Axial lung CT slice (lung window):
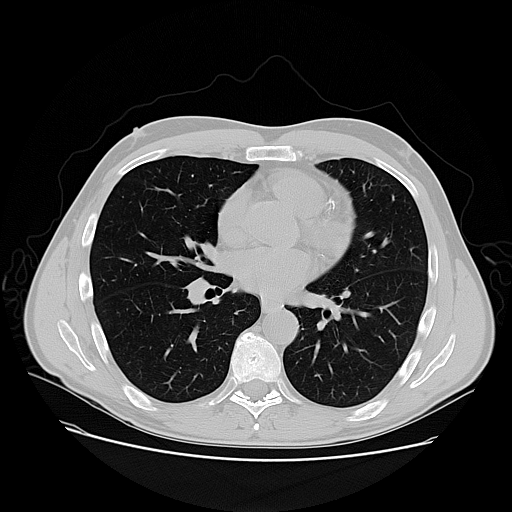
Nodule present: no